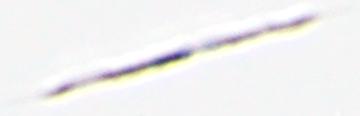
Label: Rhizosolenia